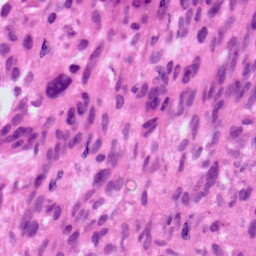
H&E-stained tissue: Skin